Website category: phone
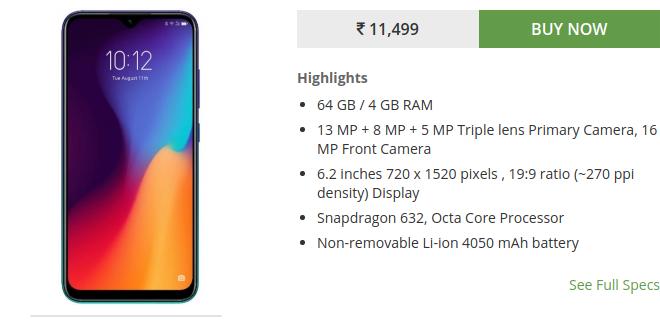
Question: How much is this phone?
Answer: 11,499

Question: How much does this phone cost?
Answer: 11,499

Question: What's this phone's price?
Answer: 11,499

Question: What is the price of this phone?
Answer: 11,499

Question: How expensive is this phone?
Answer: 11,499

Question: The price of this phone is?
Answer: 11,499

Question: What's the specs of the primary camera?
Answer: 13 MP + 8 MP + 5 MP Triple lens Primary Camera

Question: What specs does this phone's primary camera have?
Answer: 13 MP + 8 MP + 5 MP Triple lens Primary Camera

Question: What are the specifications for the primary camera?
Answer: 13 MP + 8 MP + 5 MP Triple lens Primary Camera

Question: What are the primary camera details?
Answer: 13 MP + 8 MP + 5 MP Triple lens Primary Camera

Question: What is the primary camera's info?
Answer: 13 MP + 8 MP + 5 MP Triple lens Primary Camera

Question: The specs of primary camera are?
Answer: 13 MP + 8 MP + 5 MP Triple lens Primary Camera

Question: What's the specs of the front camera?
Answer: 16 MP Front Camera

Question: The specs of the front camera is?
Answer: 16 MP Front Camera

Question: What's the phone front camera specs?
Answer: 16 MP Front Camera

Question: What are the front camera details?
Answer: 16 MP Front Camera

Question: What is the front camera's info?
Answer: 16 MP Front Camera

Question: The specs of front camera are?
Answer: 16 MP Front Camera

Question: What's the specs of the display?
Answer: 6.2 inches 720 x 1520 pixels , 19:9 ratio (~270 ppi density) Display

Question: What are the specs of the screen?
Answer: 6.2 inches 720 x 1520 pixels , 19:9 ratio (~270 ppi density) Display

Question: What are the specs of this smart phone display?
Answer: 6.2 inches 720 x 1520 pixels , 19:9 ratio (~270 ppi density) Display

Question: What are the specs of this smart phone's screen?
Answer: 6.2 inches 720 x 1520 pixels , 19:9 ratio (~270 ppi density) Display

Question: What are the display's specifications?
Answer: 6.2 inches 720 x 1520 pixels , 19:9 ratio (~270 ppi density) Display

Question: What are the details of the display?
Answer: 6.2 inches 720 x 1520 pixels , 19:9 ratio (~270 ppi density) Display

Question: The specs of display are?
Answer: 6.2 inches 720 x 1520 pixels , 19:9 ratio (~270 ppi density) Display

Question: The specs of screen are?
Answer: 6.2 inches 720 x 1520 pixels , 19:9 ratio (~270 ppi density) Display

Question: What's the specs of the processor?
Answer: Snapdragon 632, Octa Core Processor

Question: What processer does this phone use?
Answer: Snapdragon 632, Octa Core Processor

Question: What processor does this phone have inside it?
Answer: Snapdragon 632, Octa Core Processor

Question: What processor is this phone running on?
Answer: Snapdragon 632, Octa Core Processor

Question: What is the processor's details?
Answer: Snapdragon 632, Octa Core Processor

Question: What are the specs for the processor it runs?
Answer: Snapdragon 632, Octa Core Processor

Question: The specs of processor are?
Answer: Snapdragon 632, Octa Core Processor

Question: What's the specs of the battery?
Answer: Non-removable Li-ion 4050 mAh battery

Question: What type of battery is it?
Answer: Non-removable Li-ion 4050 mAh battery

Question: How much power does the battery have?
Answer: Non-removable Li-ion 4050 mAh battery

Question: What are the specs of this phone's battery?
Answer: Non-removable Li-ion 4050 mAh battery

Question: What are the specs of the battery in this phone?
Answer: Non-removable Li-ion 4050 mAh battery

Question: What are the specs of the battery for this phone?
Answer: Non-removable Li-ion 4050 mAh battery

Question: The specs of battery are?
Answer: Non-removable Li-ion 4050 mAh battery